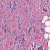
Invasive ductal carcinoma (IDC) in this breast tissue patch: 0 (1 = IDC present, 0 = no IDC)